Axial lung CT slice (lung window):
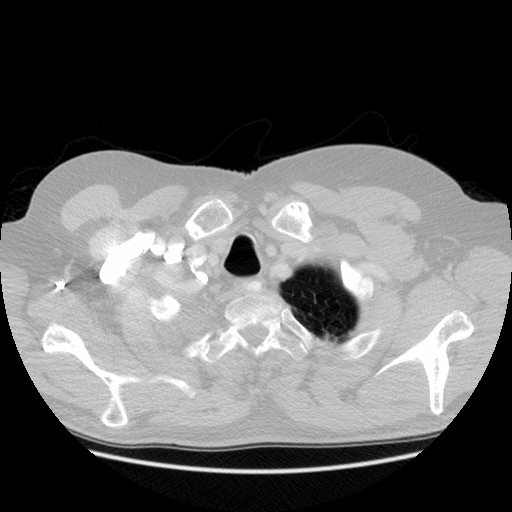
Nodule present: no